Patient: sex M, age 30
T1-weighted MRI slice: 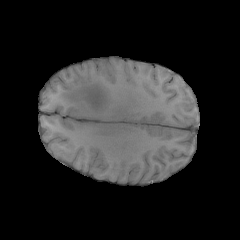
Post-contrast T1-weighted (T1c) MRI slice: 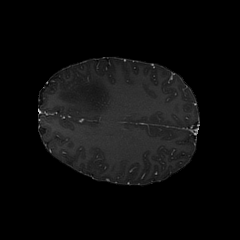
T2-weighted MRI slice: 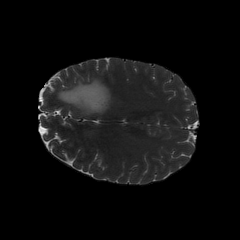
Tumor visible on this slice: yes
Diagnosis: Astrocytoma, IDH-mutant
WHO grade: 3